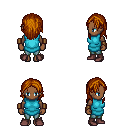
a pixel art fantasy rpg character, female body template, human, dark skin, teal tunic, teal pants, brunette long hairstyle, leather bracers, maroon shoes, four views (front, back, left, right), 2x2 character sprite sheet, small pixel art, hard edges, no anti-aliasing